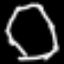
Label: octagon